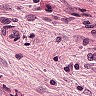
Metastatic tissue present: yes